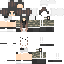
A female human skin with dark skin, wearing brown hood dressed in a blue hoodie and black shorts, featuring a closed mouth.